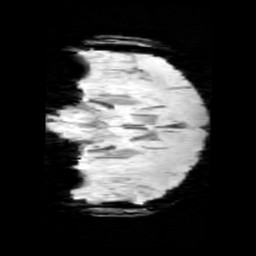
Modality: minIP
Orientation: coronal
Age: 11
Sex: female
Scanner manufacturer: siemens
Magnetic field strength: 3 T
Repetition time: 0.027 s
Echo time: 0.02 s